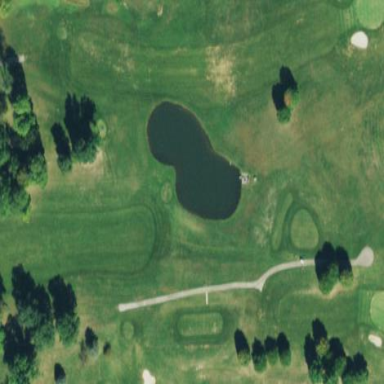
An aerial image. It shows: Water hazard on golf course. The hazard is natural water feature.